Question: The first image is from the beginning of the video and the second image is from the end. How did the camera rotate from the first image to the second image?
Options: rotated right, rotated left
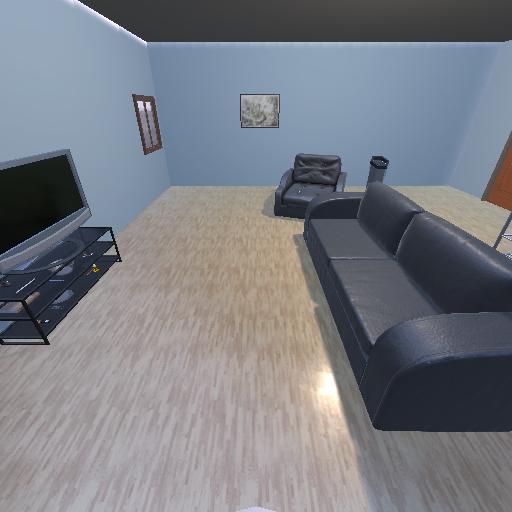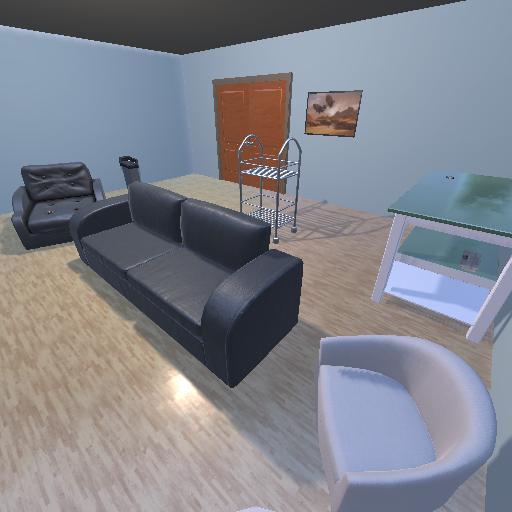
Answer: rotated right